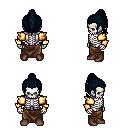
a pixel art fantasy rpg character, male body template, skeleton, gold arm armor, robe skirt, raven long topknot hairstyle, brown shoes, four views (front, back, left, right), 2x2 character sprite sheet, small pixel art, hard edges, no anti-aliasing